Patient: sex M, age 65
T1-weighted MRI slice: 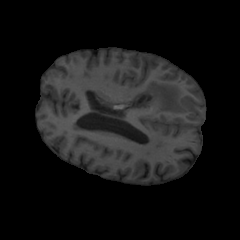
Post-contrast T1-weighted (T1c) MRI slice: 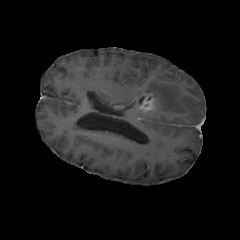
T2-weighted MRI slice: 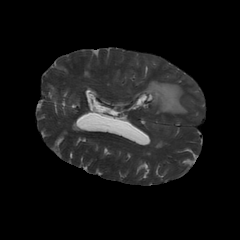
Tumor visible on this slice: yes
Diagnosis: Glioblastoma, IDH-wildtype
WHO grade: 4